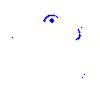
Particle: proton